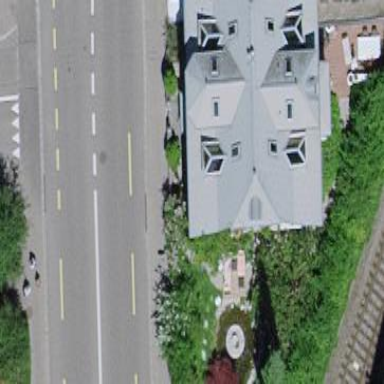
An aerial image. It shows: Residential building with hipped roof.